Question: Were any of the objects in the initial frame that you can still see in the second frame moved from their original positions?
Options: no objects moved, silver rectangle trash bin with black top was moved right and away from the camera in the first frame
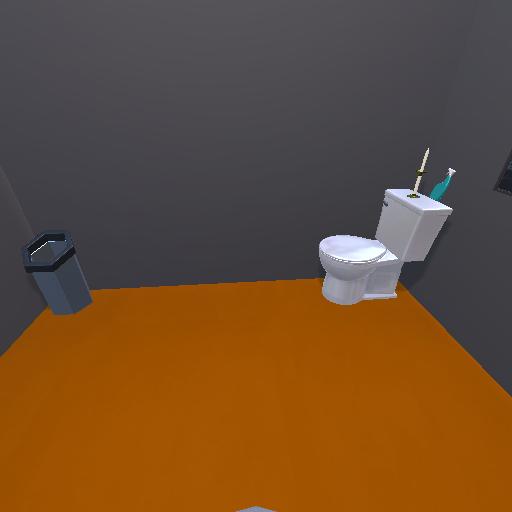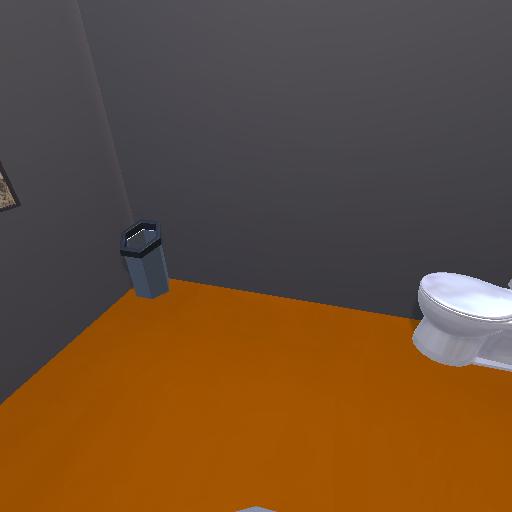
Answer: no objects moved